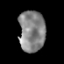
Tissue: prostate
Cell type: T cells
Senescence score: 0.2506
Nuclear area (px): 1056
Mean DAPI intensity: 133.23